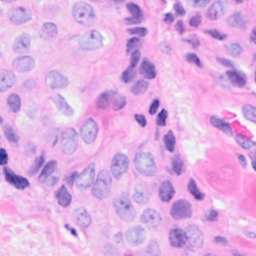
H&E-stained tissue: Breast